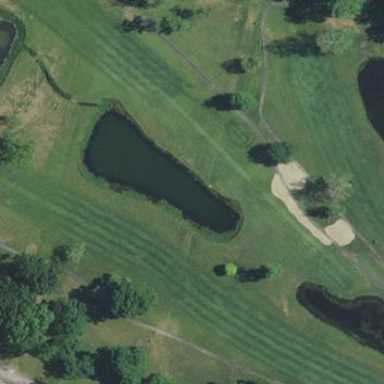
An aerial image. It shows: Golf fairway surrounded by grass.